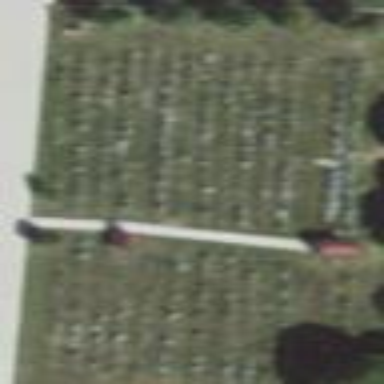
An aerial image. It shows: Cemetery.